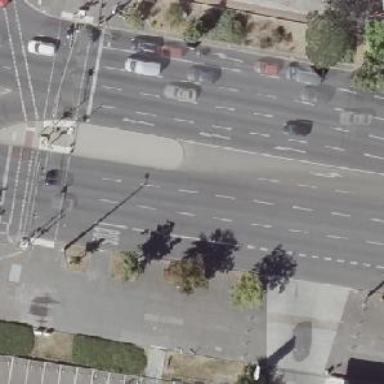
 there is lane designated for buses and shared busway/cycleway."